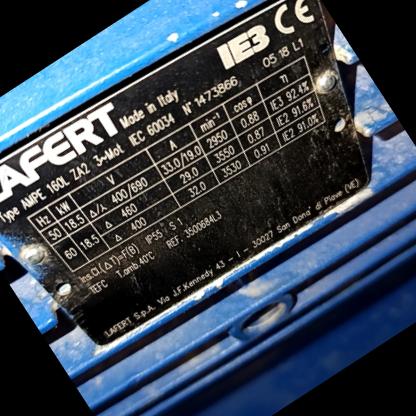
Klasa: tabliczka-znamionowa